Question: When the bootstrap-datepicker is used inside a modal window, there is no decoration on hover events (days, buttons...) and current date is not highlighted.
It works fine when the datepicker is not inside a modal window.
How can I fix that?

Edit :
in my view "Details.cshtml":
'''
<div class="form-group">
@Html.LabelFor(model => model.ImpactForm.DateFinTestPilote, new { @class = "control-label col-md-4" })
<div class="col-md-8">
@Html.EditorFor(model => model.ImpactForm.DateFinTestPilote)
@Html.ValidationMessageFor(model => model.ImpactForm.DateDebutTestPilote)
</div>
</div>
'''
I have an editor template for Nullable DateTime type :
'''
@inherits System.Web.Mvc.WebViewPage<System.Nullable<DateTime>>
@if (Model.HasValue)
{
@Html.TextBox("", (Model.Value.ToShortDateString()), new { @class = "datepicker form-control" })
}
else
{
@Html.TextBox("", null, new { @class = "datepicker form-control" })
}
'''
bootstrap.css and bootstrap.js are loaded in _Layout.cshtml.
datepicker.css, bootstrap-datepicker.js and bootstrap-datepicker.fr.js are loaded in Details.cshtml
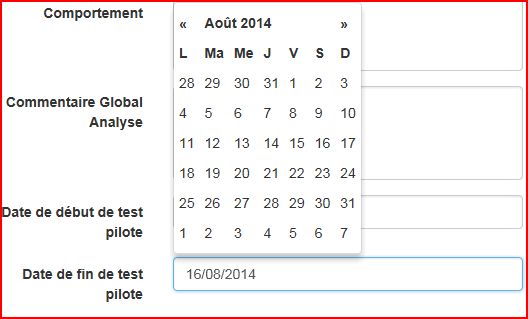
Answer: Try Loading CSS of Bootstrap in View itself and not in Layout,i think in your problem other CSS's is modifying css of bootstrap so load css of bootstrap in view where you are opening the modal.
Thanks!!